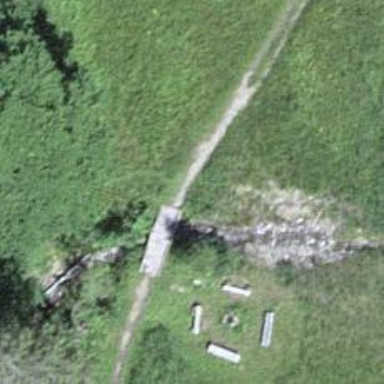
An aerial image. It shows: Path leading to bridge.